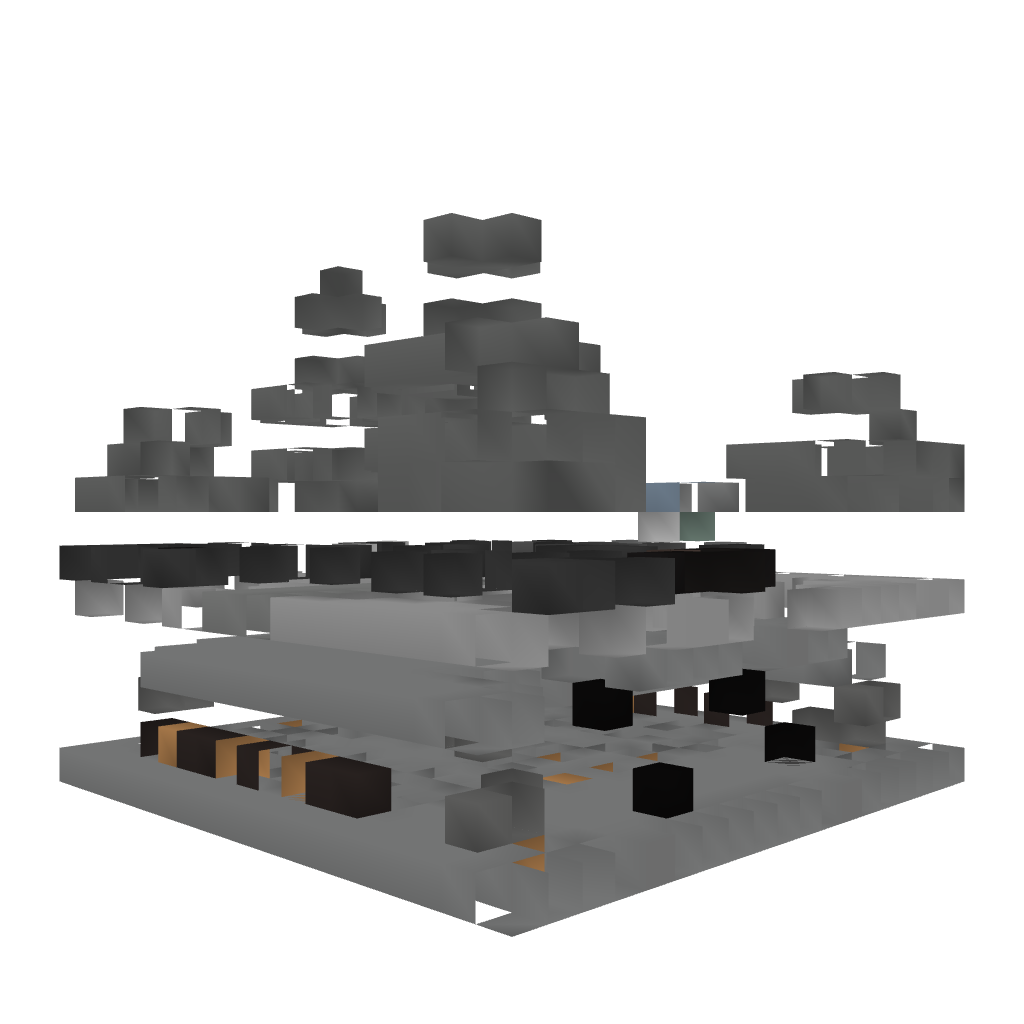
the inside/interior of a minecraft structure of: In Memory Of Steve Garden